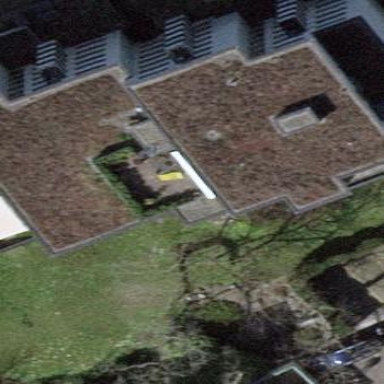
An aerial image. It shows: The building has flat roof oriented across. The roof is major part of the building.